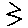
Label: zigzag